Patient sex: M
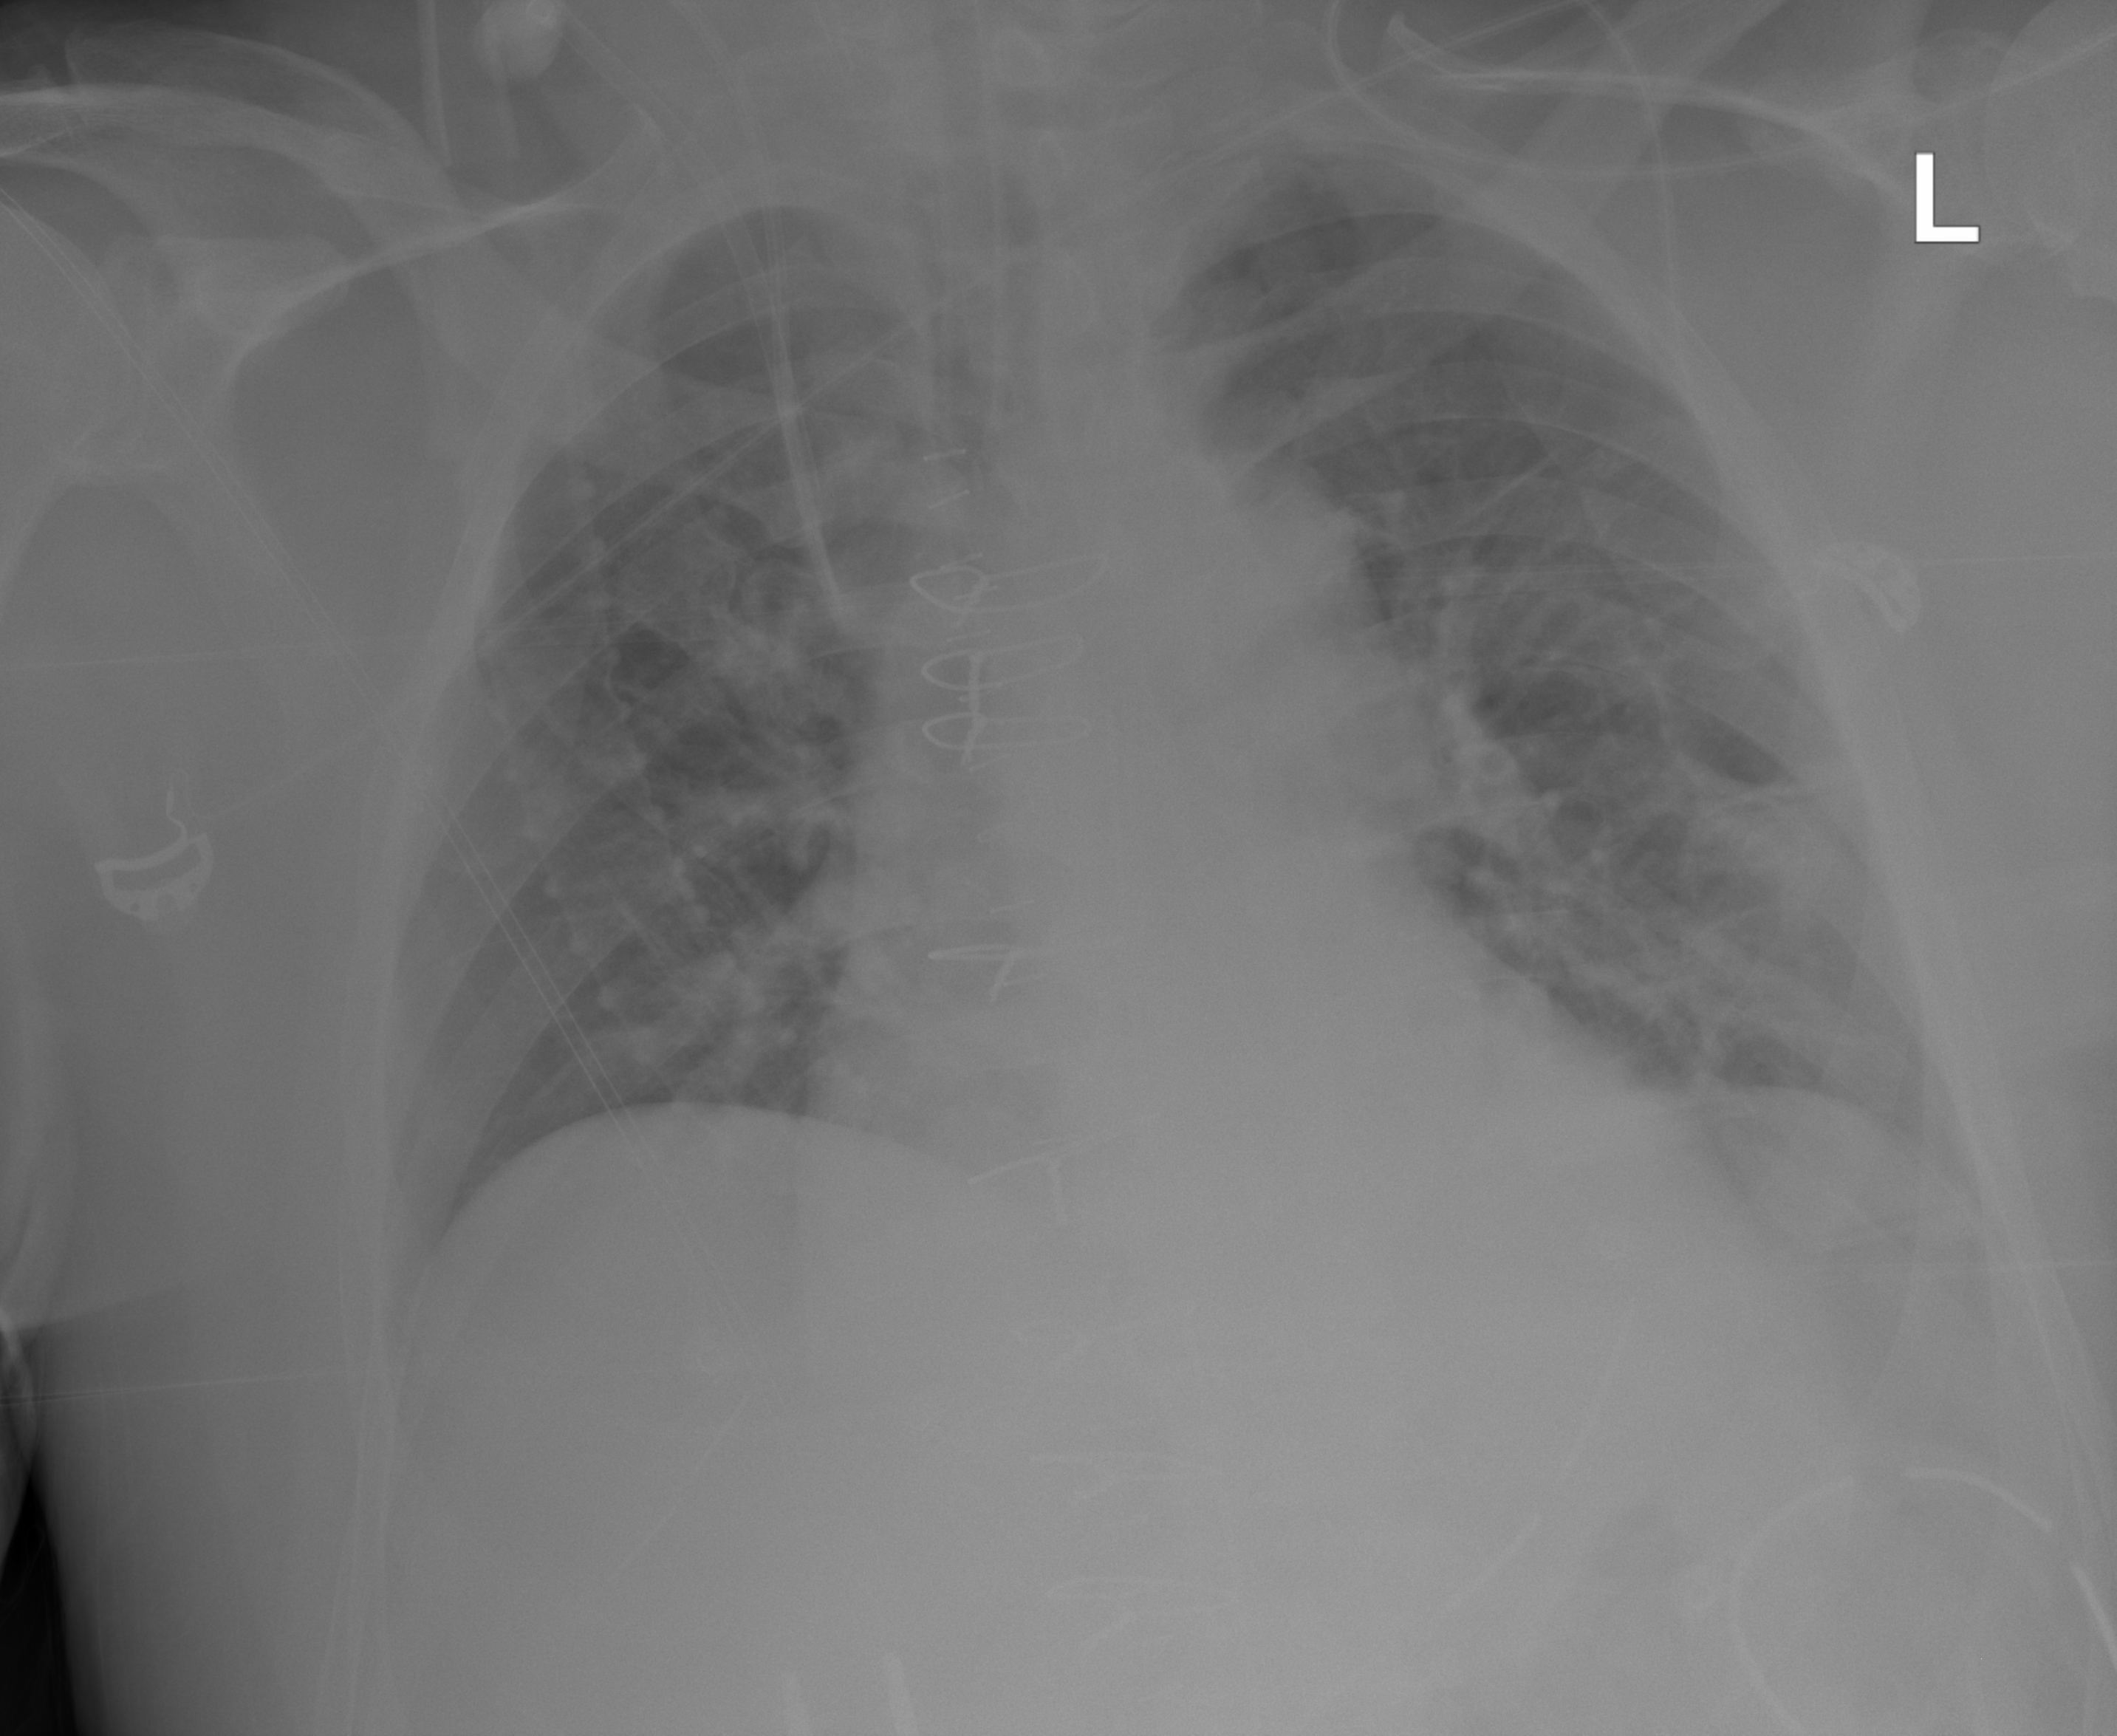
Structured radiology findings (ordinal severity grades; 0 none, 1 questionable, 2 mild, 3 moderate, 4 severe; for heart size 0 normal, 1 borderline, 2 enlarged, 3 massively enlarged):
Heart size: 2
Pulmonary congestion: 2
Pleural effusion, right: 0
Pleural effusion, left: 0
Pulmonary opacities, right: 0
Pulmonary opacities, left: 0
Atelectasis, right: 0
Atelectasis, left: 0